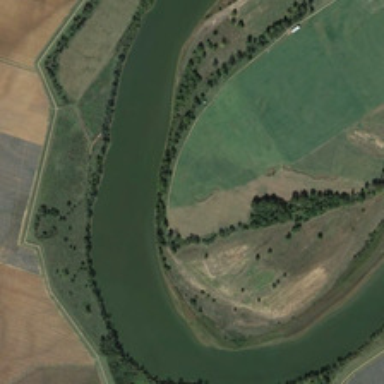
Some green trees and farmlands are in two sides of a curved green river .